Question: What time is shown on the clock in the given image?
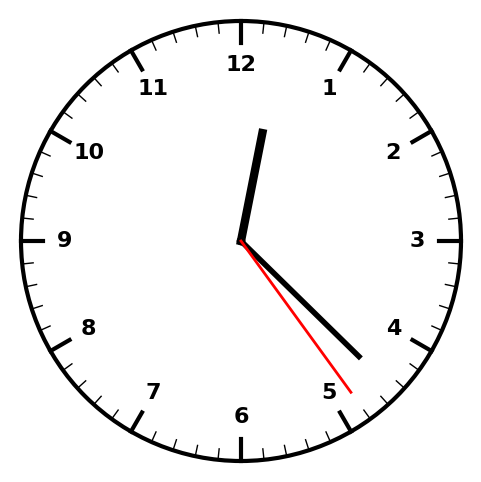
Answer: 12:22:24